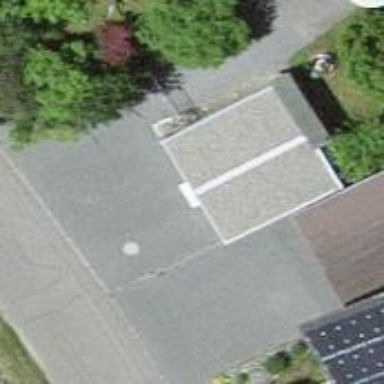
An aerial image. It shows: Garage building.